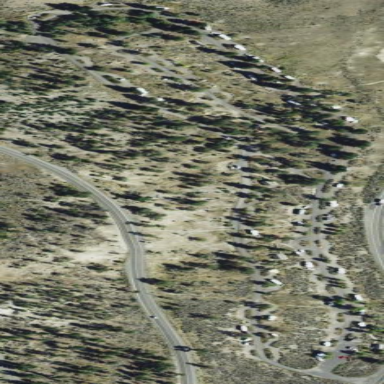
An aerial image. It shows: Campsite for tourism.